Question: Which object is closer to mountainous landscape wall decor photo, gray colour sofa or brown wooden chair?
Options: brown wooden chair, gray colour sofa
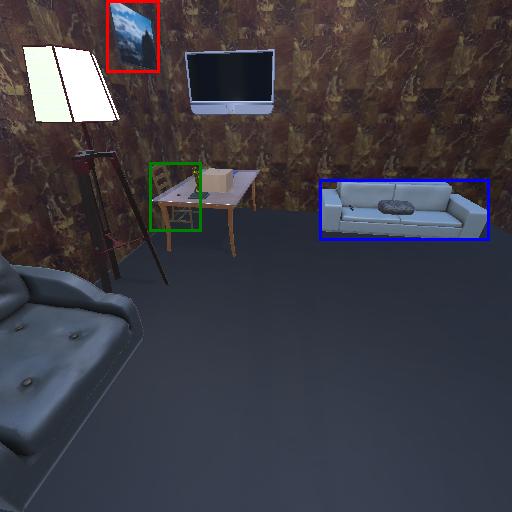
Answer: brown wooden chair